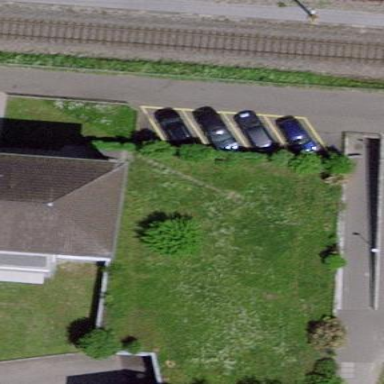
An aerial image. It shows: Parking area.